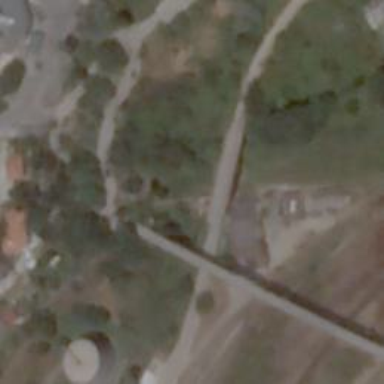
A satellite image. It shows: Border control barrier.